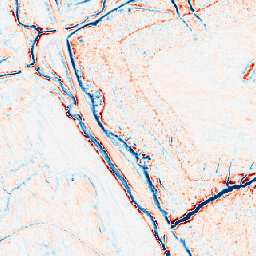
Category: classical
Decomposition family: gaussian
Decomposition parameters: sigma: 2
Upsampling method: nearest
Upsampling parameters: scale: 4
Upsampling scale: 4